Question: Can some one let me know How I can render the Custom Post Type Meta Fields (Meta-boxes).
I have a Custom Post Type Called "News" and I successfully added a metabox to my Custom Post Type called "News Info" which is suppose to store : A TextField = News Resource A Select option = News Type A check box

I can retrieve the Custom post Type "News"content using a custom Loop as:
'''
<?php
$args = array( 'post_type' => 'news');
$loop = new WP_Query( $args );
while ( $loop->have_posts() ) : $loop->the_post();
the_title();
echo '<div class="content">';
the_content();
echo '</div>';
endwhile;
?>
'''
But I have no idea how to get the associated meta fields to "news" posts? trust me I Google this a lot but couldn't find any solution all of them just tried to render the Metabox on the admin page but no sample for presenting on the page!
Can you please let me know how I can get access and render the data on the page using the wp-query loop?
Thanks
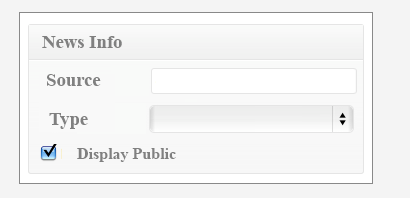
Answer: To build upon SidGBF's answer, you can use 'get_post_meta(get_the_ID(),'YOUR_FIELD_NAME',true);'
That is a little verbose if you're going to use it again and again, so it might be helpful to add this to your 'functions.php' file:
'''
function get_custom_field($field_name){
return get_post_meta(get_the_ID(),$field_name,true);
}
'''
Then you can just use 'get_custom_field('YOUR_FIELD_NAME')'.
If you'd like to print the value of the field, use 'echo get_custom_field('YOUR_FIELD_NAME')'